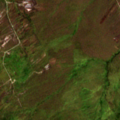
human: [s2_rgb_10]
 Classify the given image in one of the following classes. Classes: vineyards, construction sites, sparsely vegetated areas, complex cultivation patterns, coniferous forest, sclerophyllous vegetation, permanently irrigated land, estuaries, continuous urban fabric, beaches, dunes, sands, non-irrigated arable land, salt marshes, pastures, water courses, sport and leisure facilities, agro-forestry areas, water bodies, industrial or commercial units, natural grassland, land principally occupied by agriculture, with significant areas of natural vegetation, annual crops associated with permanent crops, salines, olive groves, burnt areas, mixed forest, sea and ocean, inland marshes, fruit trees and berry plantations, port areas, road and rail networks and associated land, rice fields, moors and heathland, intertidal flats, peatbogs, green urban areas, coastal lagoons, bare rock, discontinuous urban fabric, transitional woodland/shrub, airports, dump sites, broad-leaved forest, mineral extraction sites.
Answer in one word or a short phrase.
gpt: moors and heathland, peatbogs